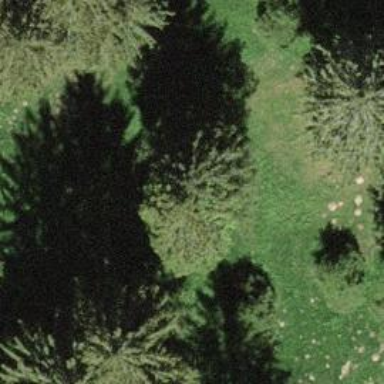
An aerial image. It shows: Beautiful tree in nature.